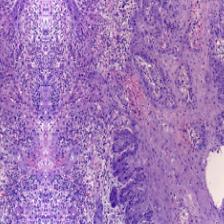
Diagnosis: OSCC